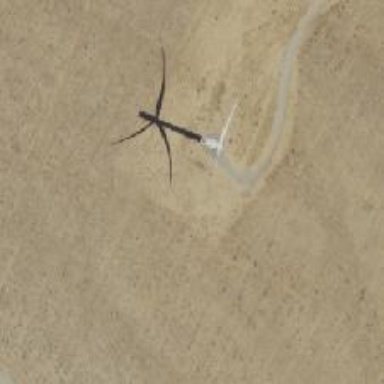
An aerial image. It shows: Wind turbine generator made by Vestas. The generator utilizes wind as its power source and belongs to the horizontal axis type.